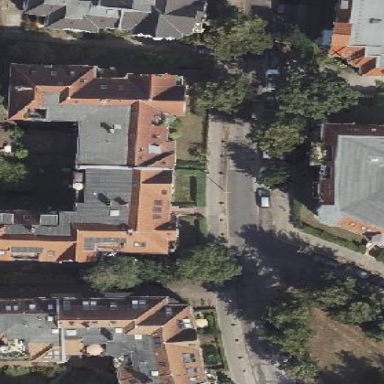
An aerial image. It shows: Unique quadruple saltbox-shaped roof outlines building with multiple apartments.